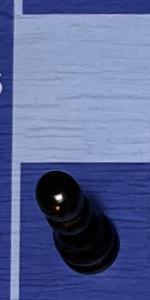
Label: Pawn_Black